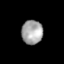
Tissue: lung
Cell type: Others
Senescence score: 0.2244
Nuclear area (px): 499
Mean DAPI intensity: 164.413